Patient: sex F, age 62
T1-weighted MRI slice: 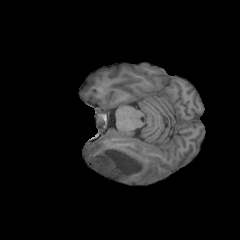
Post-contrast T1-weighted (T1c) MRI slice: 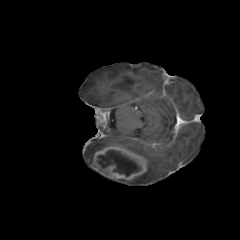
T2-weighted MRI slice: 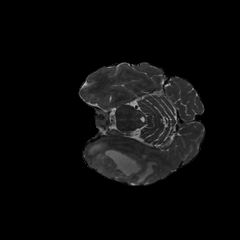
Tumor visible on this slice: yes
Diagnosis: Glioblastoma, IDH-wildtype
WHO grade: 4